Question: This is a common case in a layout. I need the content width to be 1170 pixels and the content to be centered on the page. However, in some cases I want to stretch the blocks to the full width. How do I do it right?
There is my example:
'''
<div class="page__wrapper">
<header class="header">
<!-- .header__header-content.header-content>.header-content__header-top.header-top -->
<div class="wrapper-try1"><div class="wrapper-try1__content">Lorem ipsum dolor sit amet, consectetur adipisicing elit. Optio labore debitis voluptates quisquam, earum nemo, ipsam consequuntur cum rem, sint, nulla repellendus. Repellendus ea distinctio similique fuga dolores consequatur minima..</div></div>
<div class="try2">Lorem ipsum dolor sit amet, consectetur adipisicing elit. Explicabo autem et nihil consequuntur incidunt veritatis est, earum deleniti vel rem. Minus ad, tenetur enim repellendus molestias vel possimus voluptas alias soluta atque eum officia facilis quia magni recusandae expedita, vitae numquam porro ipsum repudiandae. Ipsam perspiciatis est unde laboriosam eligendi.</div>
</header>
</div>
'''
and CSS:
'''
.page__wrapper{
position: absolute;
top: 0;
left: 0;
}
.wrapper-try1__content,
.try2{
width: 1170px;
margin: 0 auto;
}
.wrapper-try1{
background-color: #000000;
width: 100vw;
margin-bottom: 10px;
}
.wrapper-try1__content{
color: #ffffff;
}
'''
It's should looks like this:

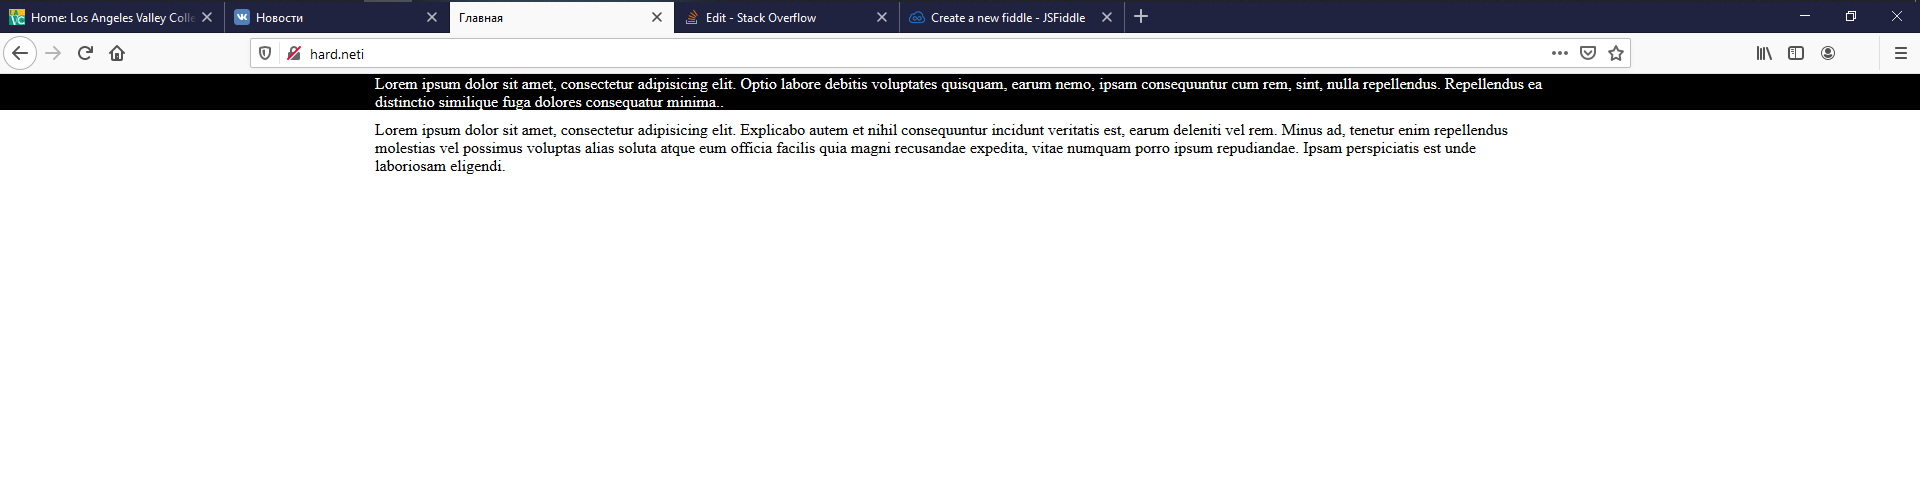
Answer: Only one change can resolve this:
'''
.wrapper-try1__content,
.try2{
max-width: 1170px;
margin: 0 auto;
}
'''
If you want different width in different size of window like mobile devices etc. then you can use media query css like
'''
@media screen and (max-width: 992px) {
.wrapper-try1__content,
.try2{
max-width: 1170px;
margin: 0 auto;
}
}
'''
For more info please check <URL>